Question: I am looking for a GUI console where I can enter linux commands in an entry widget and the result will be output in a text area widget. Is there is such software available? Something like this:

A console programs like gnome-terminal or xterm, the screen keeps scrolling with every new command, and I find this annoying specially when the result has a few dozen lines.
I would like to visualize the command and the result at the same time, alike a browser entering a web address in the address bar and obtaining the website as a result.
Thank you.
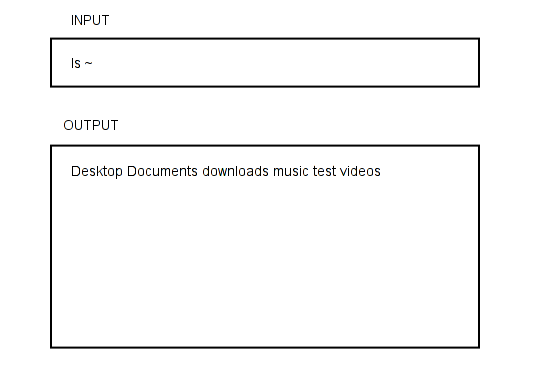
Answer: well, such a thing is easy to implement in Tcl.
'''
package require Tk 8.5
grid [ttk::entry .input -textvariable input] -sticky nesw
grid [text .text] -sticky nesw
grid rowconfigure . .text -weight 1
grid columnconfigure . .text -weight 1
bind .input <Return> execute
bind .input <Up> {histwalk -1}
bind .input <Down> {histwalk 1}
proc execute {} {
history add $::input
set ::eventcnt 0
.text delete 1.0 end
catch {exec /bin/bash -c $::input} res
.text insert 1.0 $res
.input selection range 0 end
}
set eventcnt 0
proc histwalk i {
incr ::eventcnt $i
set ::input [history event $::eventcnt]
.input selection range 0 end
}
'''